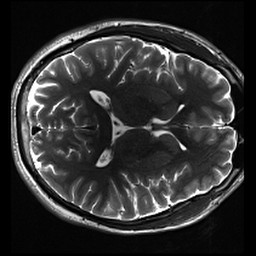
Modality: inplaneT2
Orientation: axial